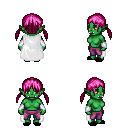
a pixel art fantasy rpg character, female body template, orc, green skin, white cape, magenta pants, pink twin-tailed hairstyle, white cloth bracers, black slippers, four views (front, back, left, right), 2x2 character sprite sheet, small pixel art, hard edges, no anti-aliasing